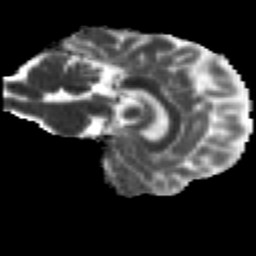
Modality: MD
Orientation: sagittal
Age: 35
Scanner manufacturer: siemens
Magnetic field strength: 3 T
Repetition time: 2.2 s
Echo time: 0.084 s